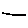
Label: line